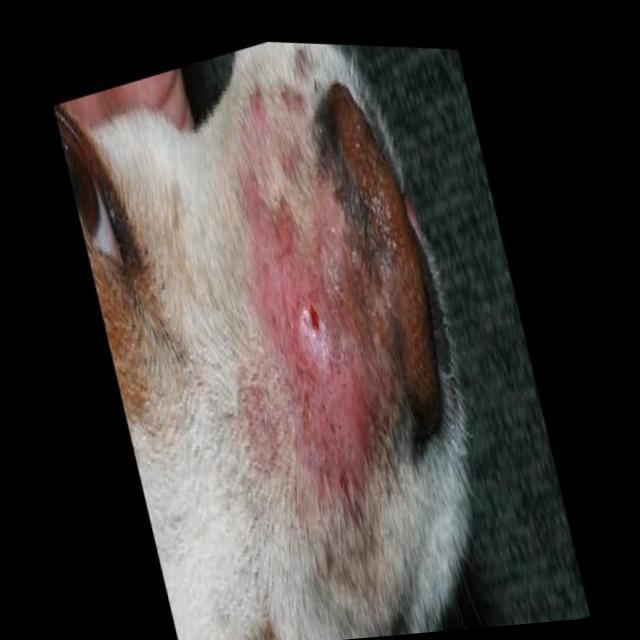
Canine ringworm (Dermatophytosis) — fungal infection caused by Microsporum or Trichophyton. Presents with circular alopecia, scaling, crusting, and broken hairs.